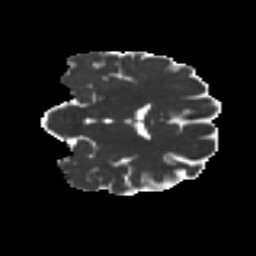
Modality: MD
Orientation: coronal
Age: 27
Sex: female
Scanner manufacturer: ge
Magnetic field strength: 3 T
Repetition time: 7.8 s
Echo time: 0.0606 s